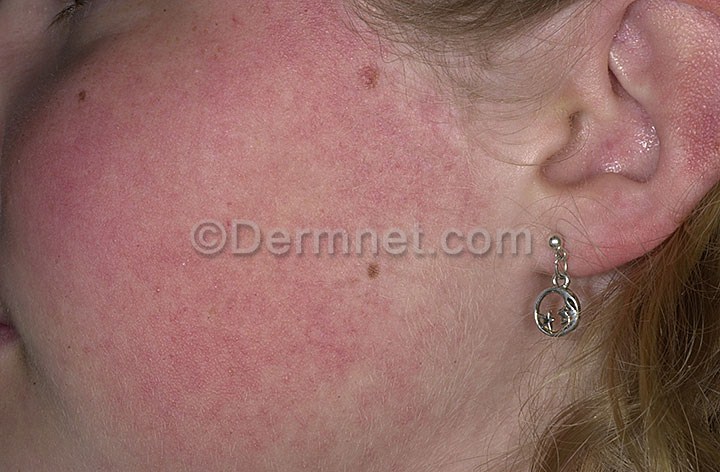
Disease: Atopic Dermatitis Photos